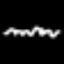
Label: squiggle